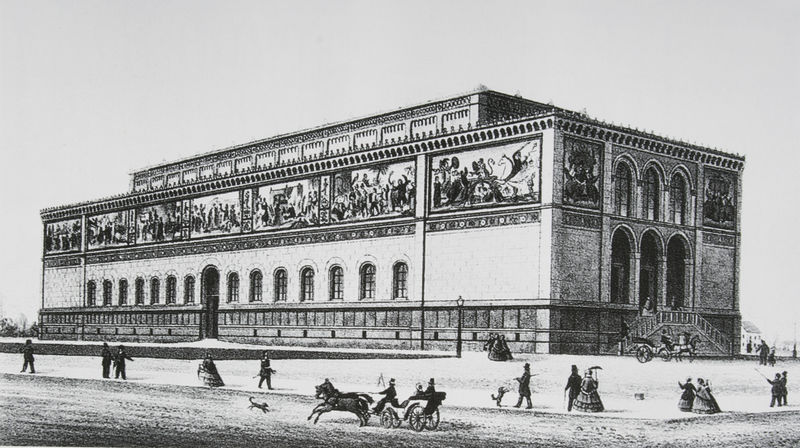
Titel: Neue Pinakothek München
Künstler: Friedrich von Gärtner
Standort: München
Institution: Stadtmuseum
Schlagwörter: gemälde, himmel, weiß, frauen, menschen, fenster, grau, laterne, männer, schwarz, strasse, säule, säulen, tür, zeichnung, dach, gebäude, haus, hund, hunde, schirm, sonnenschirm, tiere, weg, ornament, wand, architektur, sockel, stein, bild, weite, flach, klassizismus, gotik, kinder, pferd, pferde, räder, bilder, ansicht, bogen, fassade, passanten, leere, mauer, grafik, graphik, fußgänger, kutsche, kutschen, platz, speichen, rundbogen, wagen, treppe, treppen, people, wandmalerei, aufgang, geländer, stufen, monumental, exotisch, tor, bemalt, galerie, halle, bögen, wände, eingang, rechteck, münchen, palast, spaziergang, groß, druck, schwarz weiß, stich, rennen, kutscher, mosaik, entwurf, arkaden, würfel, kasten, fries, portal, rustika, tore, gesims, rundbögen, fresken, building, stall, tempel, konsolen, fresko, museum, spaziergänger, reliefs, szenen, pegasus, mausoleum, glyptothek, ägyptisch, monument, motive, bauwerk, aufriss, flachdach, attika, pinakothek, paare, pferdekutsche, pferdewagen, treppenaufgang, bogenfenster, gliederung, vorderfront, freis, marstall, horse, beautiful, flachbau, tereppe, totalansicht, peferd, arakde, konsölchen, peope, flanierende menschen, sraßenszene, tample